Question: I have configured an URL for IPN in the of my Paypal account.
Will this override the option called "Take customers to the URL when they finish checkout" (in the configuration of my button) ? (see below)
Or will both pages be called when succesful payment ? (IPN + "Take customers to the URL when they finish checkout")

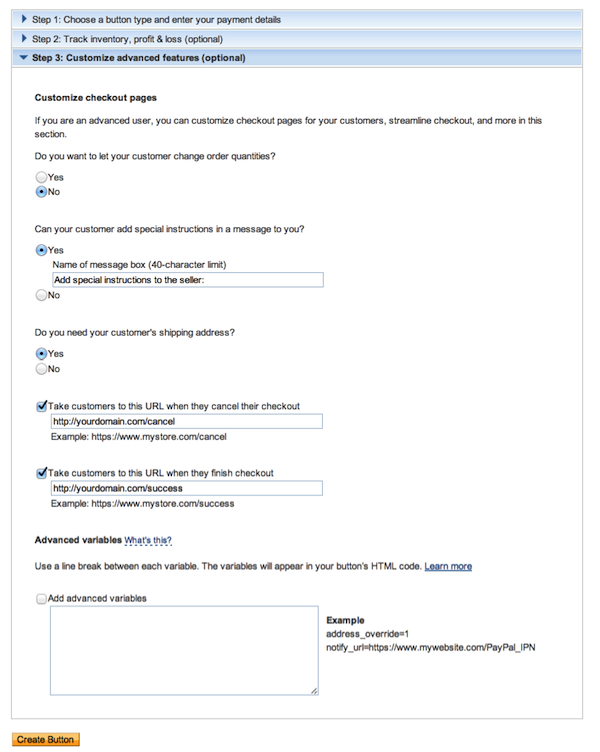
Answer: IPN settings will not affect the auto return setting ("Take customers to the URL when they finish checkout"). The former is a HTTP callback for backend processing and the latter controls browser behavior for buyers.